Question: I will write some code for asking user for enable push notification on xcode 5 for ios7.1 and here is my code.
'''
- (IBAction)funcTabToAllow:(id)sender
{
[self PushAllow];
}
- (BOOL)PushAllow
{
[[UIApplication sharedApplication] registerForRemoteNotificationTypes:
(UIRemoteNotificationTypeBadge | UIRemoteNotificationTypeSound | UIRemoteNotificationTypeAlert)];
return YES;
}
'''
And anything working fine, and now when user click to my button, an alert box is showing for asking user or , here is image.

Now how to know if user touch or ? I want if user click i will write some log.
Thanks for help.
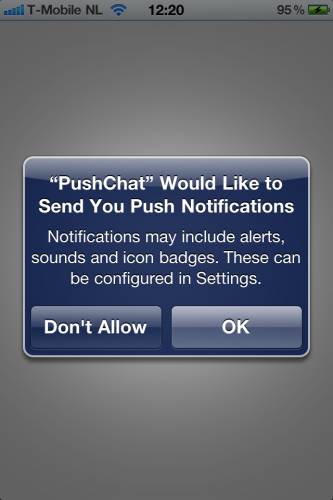
Answer: If the user allows your app to receive push notifications, you will get a callback here in your AppDelegate:
'''
- (void)application:(UIApplication *)application didRegisterForRemoteNotificationsWithDeviceToken:(NSData *)deviceToken
'''
Implement that method to receive that callback.
On failure, this will be called:
'''
- (void)application:(UIApplication *)application didFailToRegisterForRemoteNotificationsWithError:(NSError *)error
'''
I got these from the text in <URL>. Documentation is your friend.